Question: this is my first question here.
I am building an SQL query in which I need to verify that the version of the object B is always lower or equal than the version of the object A. This is a link table, here is an example :

The query is :
'''
SELECT *
FROM TABLE
WHERE B_VERSION <= A_VERSION
'''
As you can see, it works for the 2 first rows, but not the third, because AA0 is detected as smaller than H08 while it shouldn't (when we arrive at Z99 the next version number is AA0 so the <= operator doesn't work anymore).
So I would like to do something like to parse the version to compare on how many letters are they in the versions, and only if both versions have the same number of letters then I use the <= operator.
I don't know however how to do that in an SQL query. Didn't find anything usefull on google neither. Do you have a solution ?
Thanks in advance
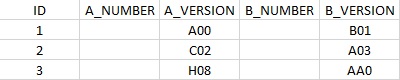
Answer: The key for solving this problem is the function . You can find more information <URL>.
This query takes the value of A_VERSION and finds the first occurrence of a number. Then uses this position to divide the value in two parts. The first part is padded to the right with spaces because it is alphabetic, while the second part is padded to the right with zeros ('0') because it is numeric.
The same process occurs for B_VERSION.
Noticed that in this example, each part is assumed to be of maximum characters, so this will work in your case for versions ranging from A0 to ZZZZZ99999. Feel free to adjust as you need.
'''
SELECT *
FROM TABLE
WHERE RIGHT(SPACE(5)
+ SUBSTRING(A_VERSION,
1,
PATINDEX('%[0-9]%', A_VERSION) - 1), 5)
+ RIGHT(REPLICATE('0', 5)
+ SUBSTRING(A_VERSION,
PATINDEX('%[0-9]%', A_VERSION),
LEN(A_VERSION)), 5)
<= RIGHT(SPACE(5)
+ SUBSTRING(B_VERSION,
1,
PATINDEX('%[0-9]%', B_VERSION) - 1), 5)
+ RIGHT(REPLICATE('0', 5)
+ SUBSTRING(B_VERSION,
PATINDEX('%[0-9]%', B_VERSION),
LEN(B_VERSION)) ,5)
'''
If you are going to do this operation in many places, you might consider creating a function for this operation.
Hope this helps.